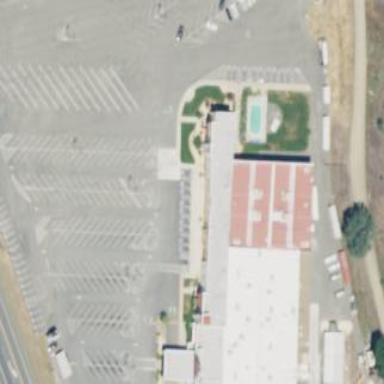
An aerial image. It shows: Casino.